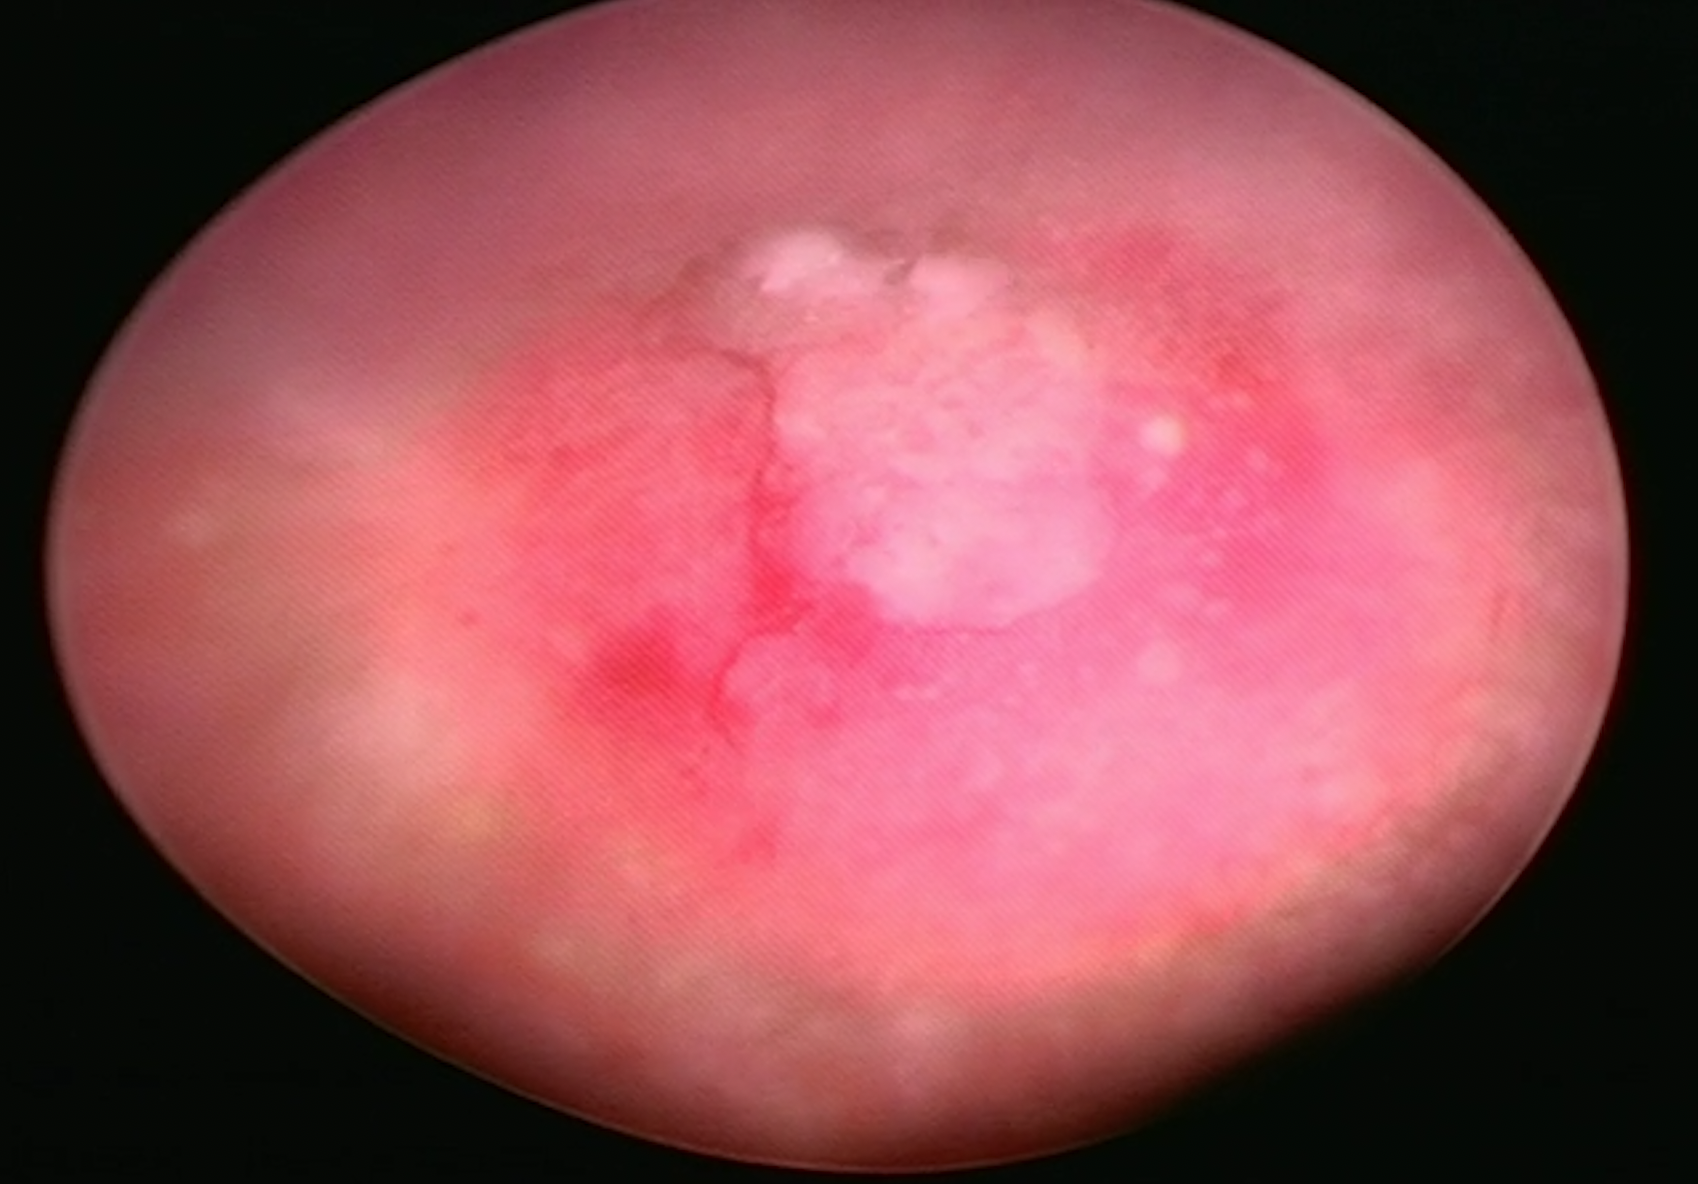
Modality: WLC
Class: Malignant
Subclass: HighGradePapillary
Lesion: L1
Stage: Ta
Morphology: Papillary
Bladder cancer association: Yes